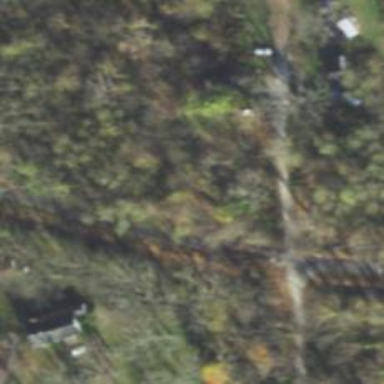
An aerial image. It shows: Path leading to bridge.